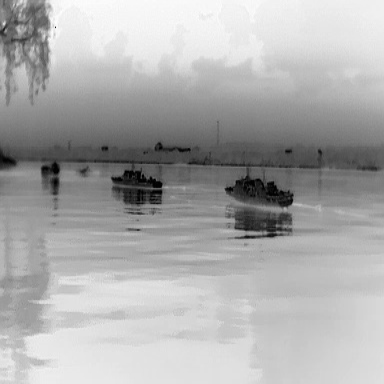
There are two warships in the infrared image.